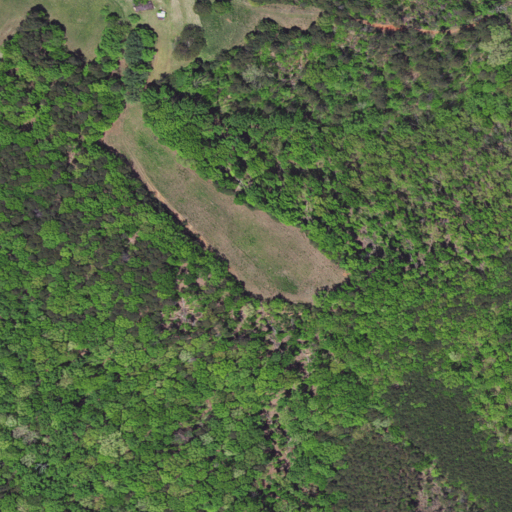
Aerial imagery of mountain in Virginia named Drag Mountain containing deciduous forest, evergreen forest, mixed forest, pasture, open development, and low intensity development